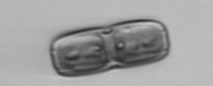
Label: Ephemera